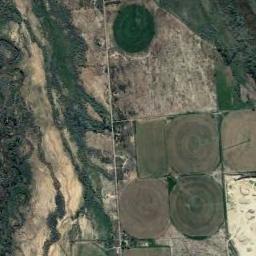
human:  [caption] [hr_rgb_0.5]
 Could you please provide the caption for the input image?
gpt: There are a deep green circle farmland and four bare circle farmland .

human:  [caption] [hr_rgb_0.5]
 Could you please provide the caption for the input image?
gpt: Only the right side has circular farmland .

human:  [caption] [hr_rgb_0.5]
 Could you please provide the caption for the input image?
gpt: Five neatly arranged circular farmland mixed with green and brown .

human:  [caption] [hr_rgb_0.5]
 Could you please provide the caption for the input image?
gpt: Several green circular farmlands with different radii are surrounded by wasteland and the forest beside .

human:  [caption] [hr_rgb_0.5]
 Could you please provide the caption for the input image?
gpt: There are several circular farmlands beside a wetland .